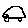
Label: car